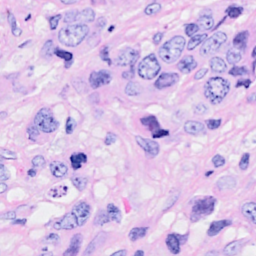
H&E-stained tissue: Breast